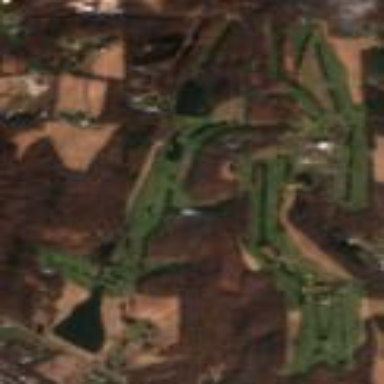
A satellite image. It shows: Golf course.